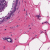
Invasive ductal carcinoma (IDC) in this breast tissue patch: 0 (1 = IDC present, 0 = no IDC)